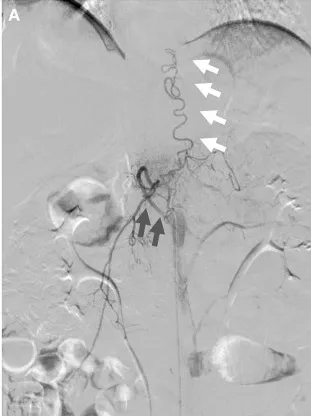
Angiogram. Of the right T12 segmental artery.
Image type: radiology (ct)